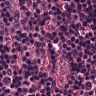
Metastatic tissue present: no